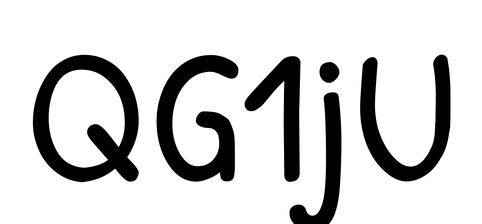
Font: PatrickHand-Regular